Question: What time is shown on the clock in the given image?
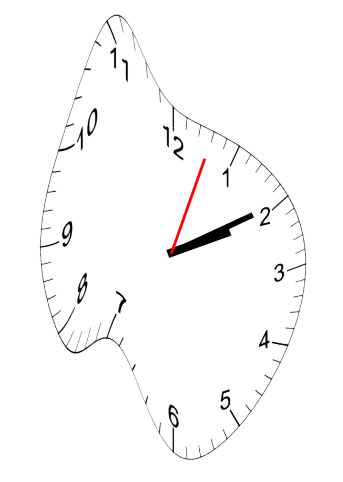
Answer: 02:10:03